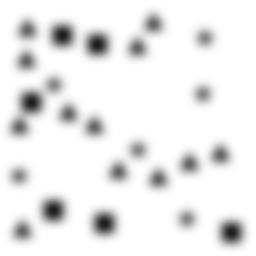
Squares: 6
Triangles: 12
Stars: 6
Total shapes: 24